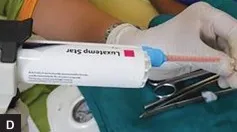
Loading the strip crown with temporization material.
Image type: medical_photograph (other_medical_photograph)